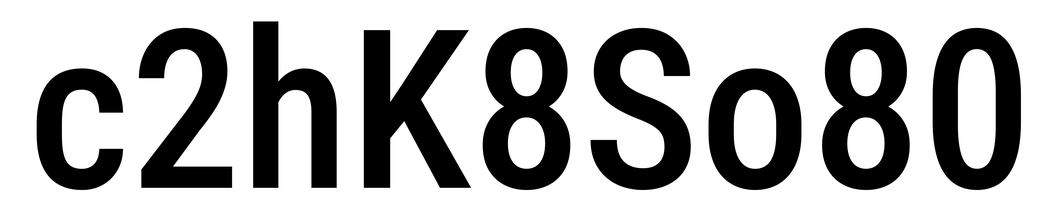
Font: Roboto_Condensed_Medium